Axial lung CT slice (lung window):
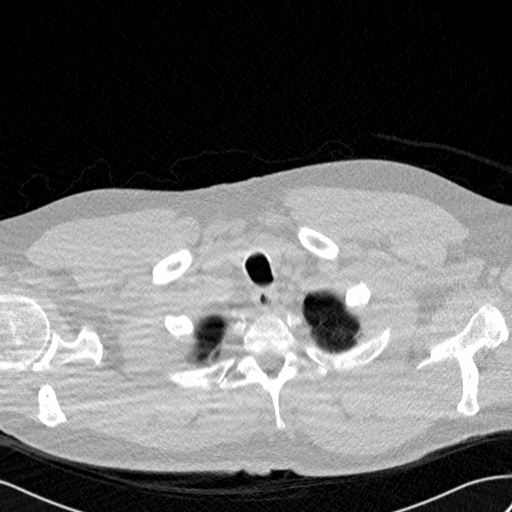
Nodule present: no